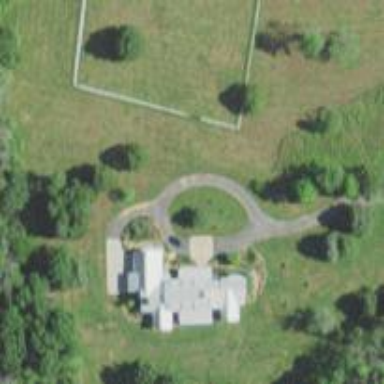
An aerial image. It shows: Driveway.